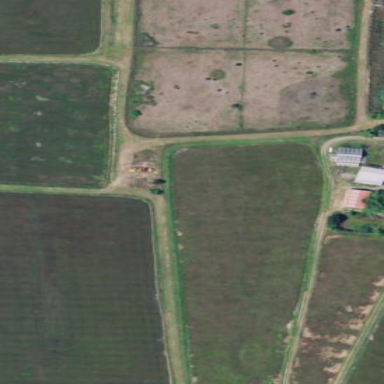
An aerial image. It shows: Farmland where cranberries are grown.